Field crop: maize
Growth stage: 2
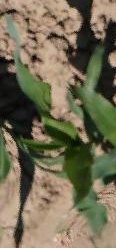
Species: maize